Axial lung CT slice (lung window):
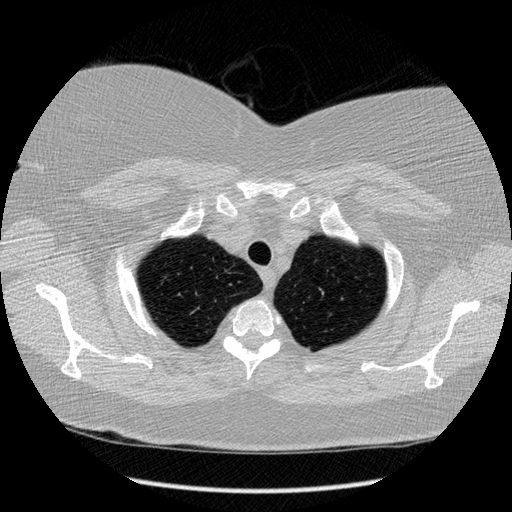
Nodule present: no